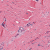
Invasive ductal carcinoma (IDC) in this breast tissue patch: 0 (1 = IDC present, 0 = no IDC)